Brain MRI, t1w sequence, axial 2D slice.
Patient: age 29, sex F, weight 95 kg, height 1.95 m
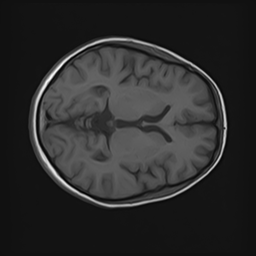